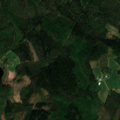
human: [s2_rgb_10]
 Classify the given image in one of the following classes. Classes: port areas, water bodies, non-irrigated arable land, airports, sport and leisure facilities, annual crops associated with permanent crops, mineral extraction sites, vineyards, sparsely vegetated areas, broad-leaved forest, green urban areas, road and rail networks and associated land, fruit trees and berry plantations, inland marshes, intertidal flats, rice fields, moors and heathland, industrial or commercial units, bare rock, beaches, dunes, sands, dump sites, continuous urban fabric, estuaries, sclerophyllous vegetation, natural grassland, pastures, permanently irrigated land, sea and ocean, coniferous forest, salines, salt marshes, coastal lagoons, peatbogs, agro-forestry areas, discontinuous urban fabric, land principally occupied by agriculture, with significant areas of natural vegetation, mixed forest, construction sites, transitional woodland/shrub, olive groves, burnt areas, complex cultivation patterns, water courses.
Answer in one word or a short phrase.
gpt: coniferous forest, mixed forest